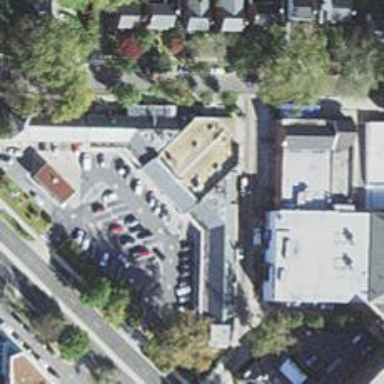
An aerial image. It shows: Pharmacy providing healthcare services.